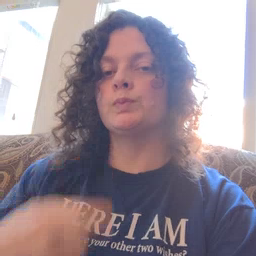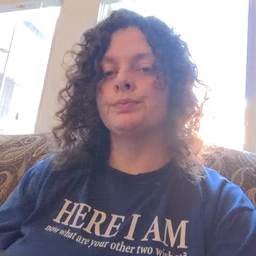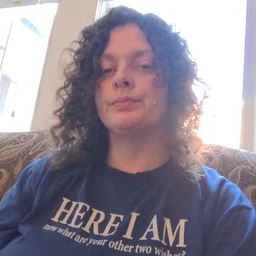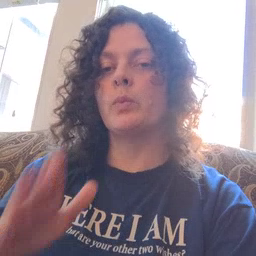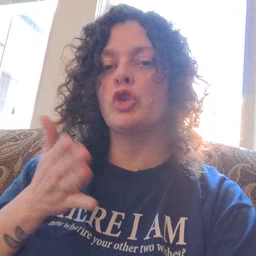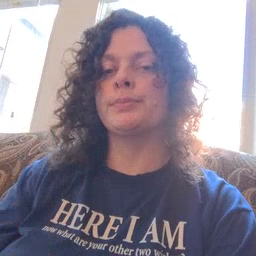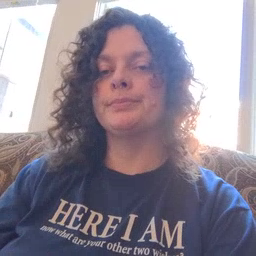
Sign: book